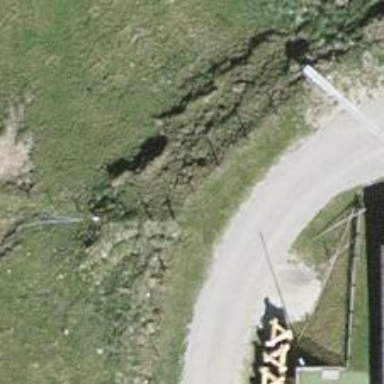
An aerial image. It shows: Fence.